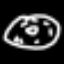
Label: donut